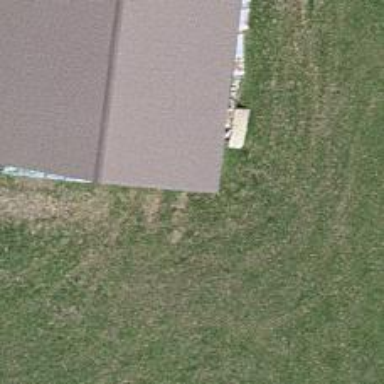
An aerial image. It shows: Shed.